Question: I am a newbie to Laravel. Please excuse me if this question sounds kiddish.
I have a model
'''
class Config extends Eloquent {
public static $table = 'configs';
}
'''
and the controller goes as
'''
class UserController extends BaseController {
Public function getIndex ()
{
$config_items = Config::all ();
var_dump ( $config_items );
return View::make ( 'user.userindex' )
-> with ( 'title', 'User Page' );
}
}
'''
But when i try to access the Config model, i am getting the error:

Please help!
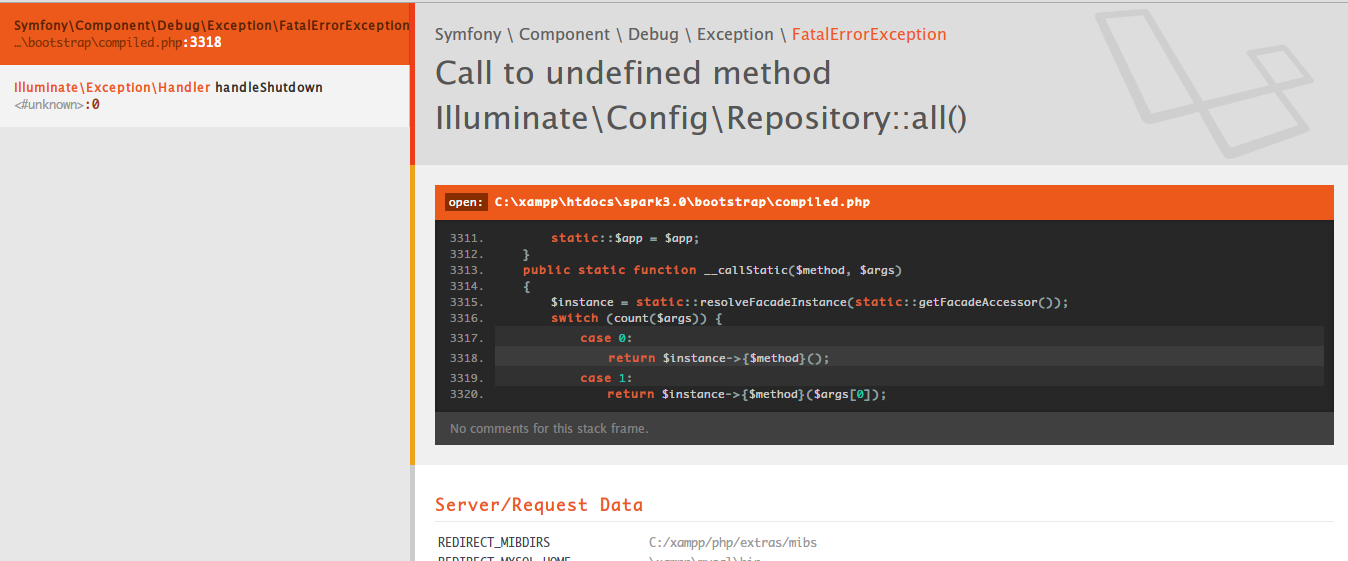
Answer: I think Config is a reserved keyword used by laravel to manage config files, so please try changing the model name to something else